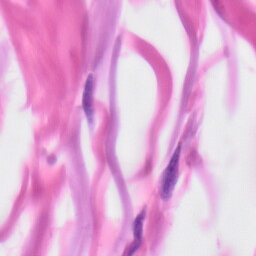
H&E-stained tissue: Skin